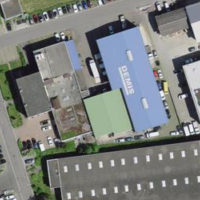
EUNIS habitat code: 54
Species observed at this site:
Buxus sempervirens